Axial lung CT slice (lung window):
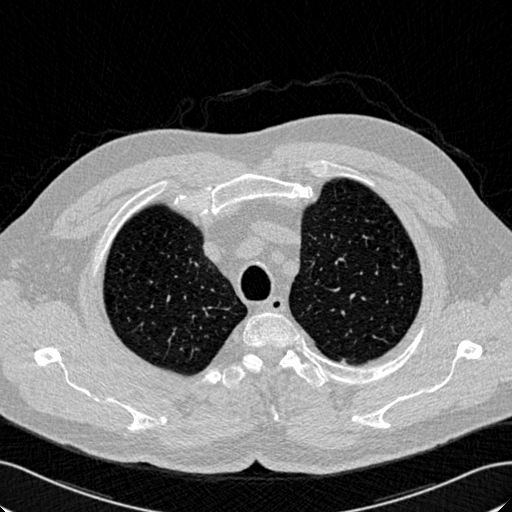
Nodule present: no